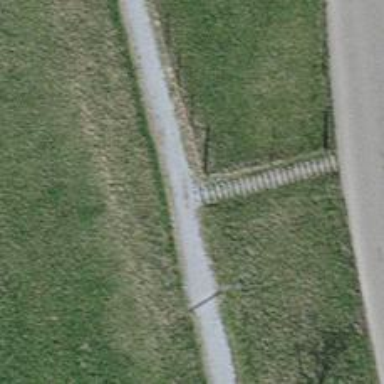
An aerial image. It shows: Road with steps.